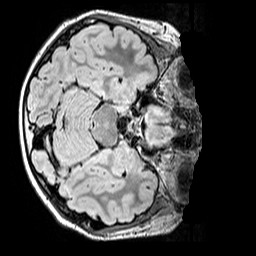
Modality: FLAIR
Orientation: axial
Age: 13
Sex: male
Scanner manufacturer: siemens
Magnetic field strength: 3 T
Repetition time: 5 s
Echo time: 0.388 s